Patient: sex M, age 57
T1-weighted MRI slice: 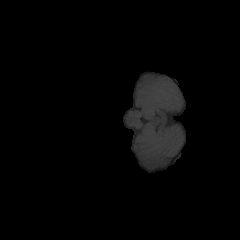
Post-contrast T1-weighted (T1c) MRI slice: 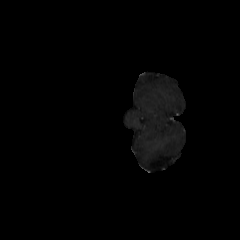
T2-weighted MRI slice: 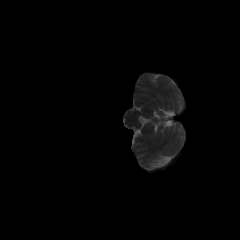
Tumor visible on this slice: no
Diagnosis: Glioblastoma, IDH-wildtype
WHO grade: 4